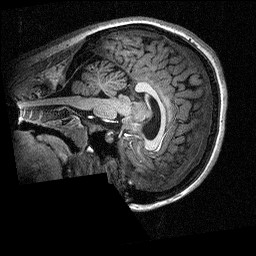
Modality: T1w
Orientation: sagittal